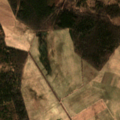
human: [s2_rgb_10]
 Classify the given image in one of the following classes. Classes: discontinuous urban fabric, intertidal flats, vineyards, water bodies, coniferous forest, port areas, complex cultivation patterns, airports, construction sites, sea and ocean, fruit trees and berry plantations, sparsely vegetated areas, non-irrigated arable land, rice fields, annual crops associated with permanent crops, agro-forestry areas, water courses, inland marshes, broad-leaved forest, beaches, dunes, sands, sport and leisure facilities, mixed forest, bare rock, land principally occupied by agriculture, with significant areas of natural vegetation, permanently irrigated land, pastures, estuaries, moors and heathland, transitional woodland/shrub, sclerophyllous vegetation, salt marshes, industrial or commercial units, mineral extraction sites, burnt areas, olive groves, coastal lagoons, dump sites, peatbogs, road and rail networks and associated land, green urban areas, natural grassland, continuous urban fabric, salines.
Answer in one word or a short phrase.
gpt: non-irrigated arable land, pastures, coniferous forest, mixed forest, peatbogs